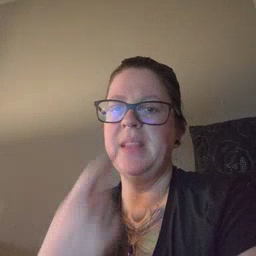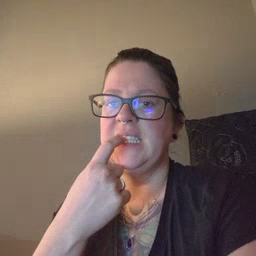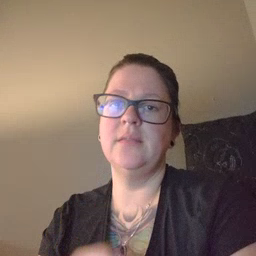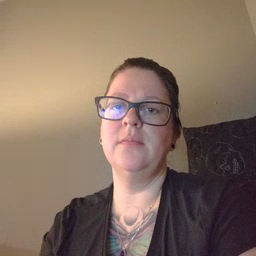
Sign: glasswindow